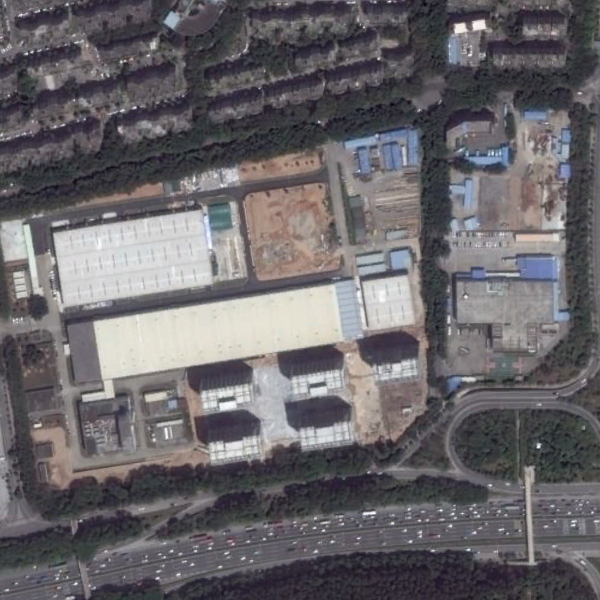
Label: Industrial